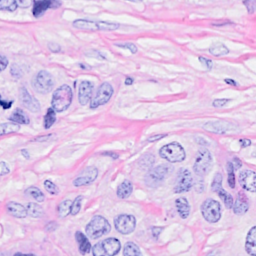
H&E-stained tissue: Breast